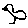
Label: bird